Question: I'm trying to implement a correct navigation for my app, but I'm failing to understand some of my app's behaviours.

The navigation is quite simple as you can see, and here's what I've done to implement it :
- - -
But I've encoutered some issues I'd like to solve :
- -
Thanks in advance for your help :) !
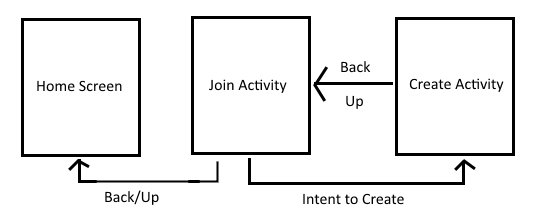
Answer: There's no need to set 'noHistory="true"' for 'JoinActivity'.
If set, the activity is not kept in the history stack. As soon as the user navigates away from it, the activity is finished.
So when you press BACK on 'CreateActivity', there's no 'JoinActivity' any longer.
There're two optional solution for your case,
1. finish JoinActivity if start MainActivity, set noHistory="false"
2. start new MainActivity if finish CreateActivity, set noHistory="true"